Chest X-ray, AP view. Patient: 56 years old, sex M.
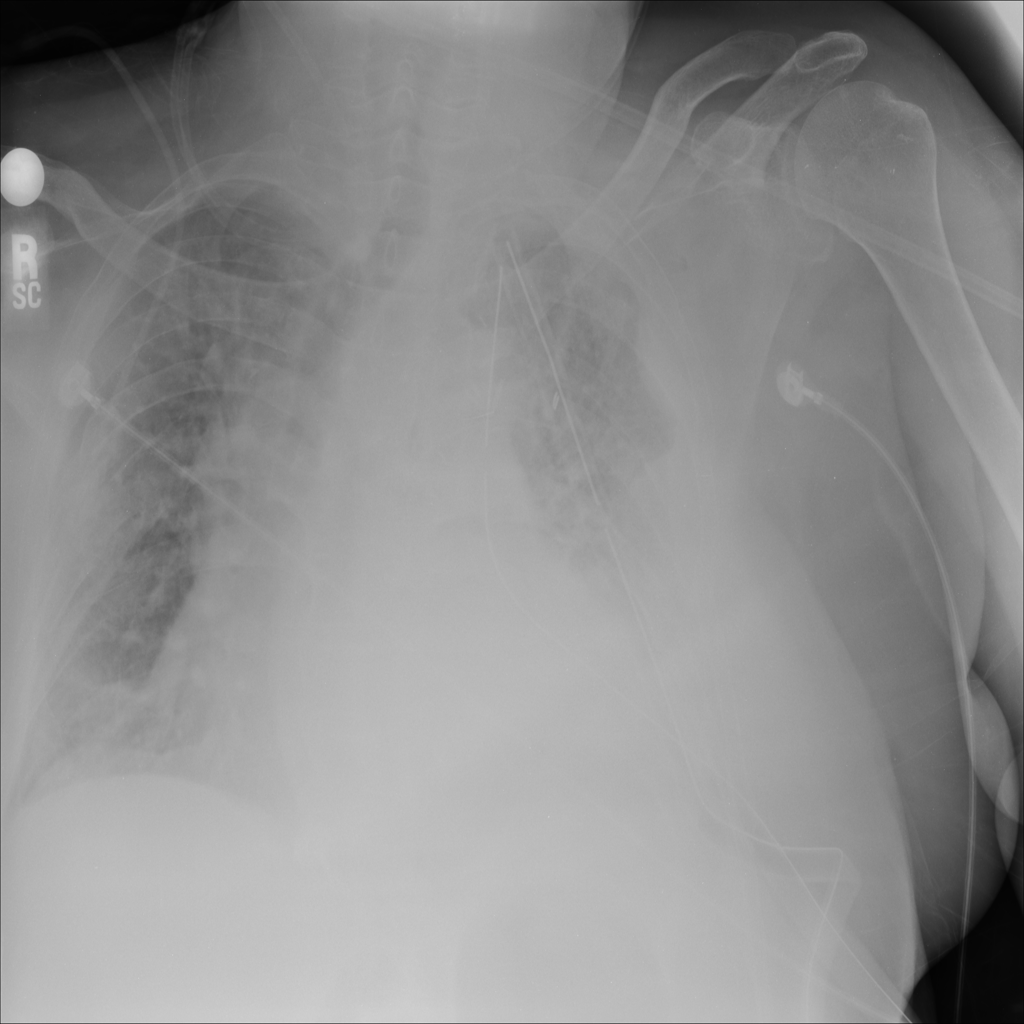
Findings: No Finding